Question: I am writing a wrapper function around a function from some package. The function basically adds a new theme to 'ggplot' objects. But the way the function has been implemented, the theme argument needs to be specified as a function. But I want my wrapper function to work irrespective of whether the argument is specified as a function or as a theme object. How can I do this?
Here is a toy example of the function, conditions under which it works, and conditions under which it doesn't work:
'''
# loading needed libraries
library(ggplot2)
# creating basic plot on which themes are to be added
plot <- ggplot(mtcars, aes(wt, mpg)) + geom_point()
# first attempt at the function
theme_adder1 <- function(ggplot.obj, ggtheme = ggplot2::theme_bw) {
# this can't be modified (because it was written by someone else)
ggplot.obj + ggtheme()
}
# this works
theme_adder1(ggplot.obj = plot, ggtheme = ggplot2::theme_grey)
'''

'''
# this doesn't work
theme_adder1(ggplot.obj = plot, ggtheme = ggplot2::theme_grey())
#> Error in ggtheme(): could not find function "ggtheme"
# checking classes
class(ggplot2::theme_bw())
#> [1] "theme" "gg"
class(ggplot2::theme_bw)
#> [1] "function"
'''
So I am wondering if there is some way the 'ggtheme' object - when entered as a 'theme' object - can be converted to a 'function' object and then used. But I am not sure how to do this.
'''
# second attempt at modifying function in a way that it will work irrespective
# of how the ggtheme argument is entered
theme_adder2 <- function(ggplot.obj, ggtheme = ggplot2::theme_bw) {
if (class(ggtheme)[[1]] == "function") {
ggplot.obj + ggtheme()
} else if (class(ggtheme)[[1]] == "theme") {
# what modifcation can be made here?
ggtheme <- ???
ggplot.obj + ggtheme()
}
}
'''
Created on 2018-08-28 by the <URL>.
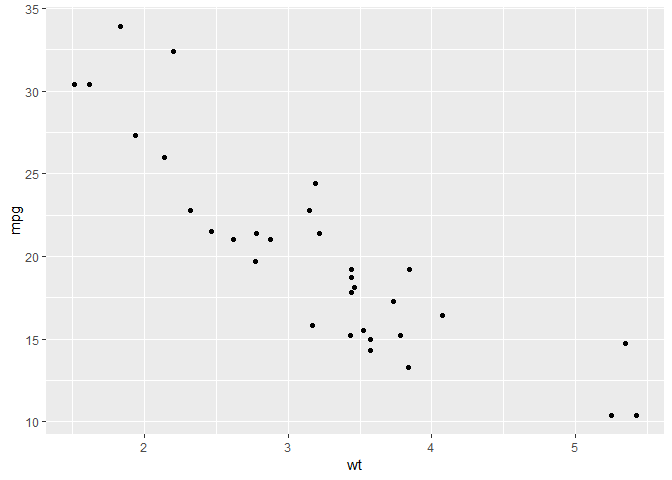
Answer: Try this:
'''
theme_adder2 <- function(ggplot.obj, ggtheme = ggplot2::theme_bw) {
if (class(ggtheme)[[1]] == "function") {
ggplot.obj + ggtheme()
} else if (class(ggtheme)[[1]] == "theme") {
# what modifcation can be made here?
ggplot.obj + eval(ggtheme)
}
}
'''
also just realized you could just add on 'ggtheme' without 'eval()'...
'''
theme_adder2 <- function(ggplot.obj, ggtheme = ggplot2::theme_bw) {
if (class(ggtheme)[[1]] == "function") {
ggplot.obj + ggtheme()
} else if (class(ggtheme)[[1]] == "theme") {
# what modifcation can be made here?
ggplot.obj + ggtheme
}
}
'''